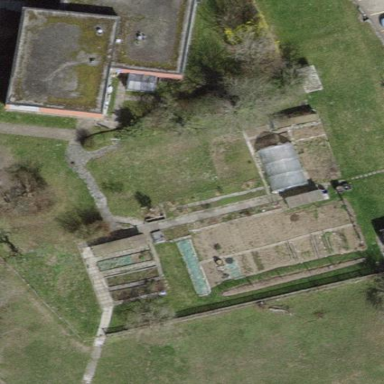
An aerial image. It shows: Allotments area.